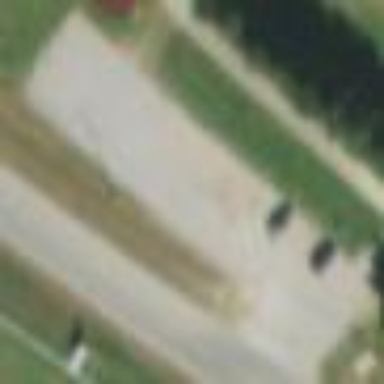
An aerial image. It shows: Parking area with unpaved surface.